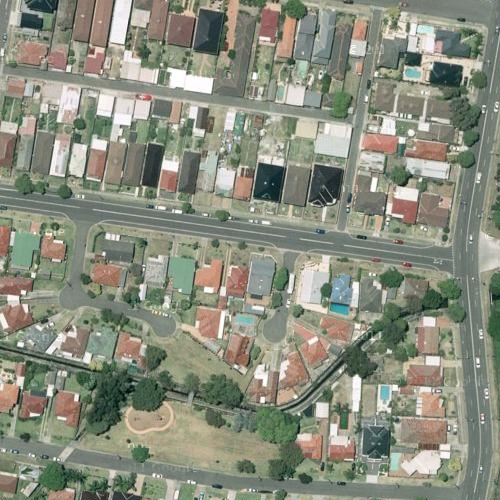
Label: sydney